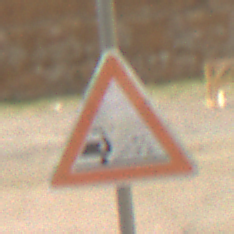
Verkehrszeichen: SplittSchotter
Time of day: Midday
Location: Outdoor (Suburban)
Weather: PartlyCloudy
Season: NotSpecified
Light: Natural